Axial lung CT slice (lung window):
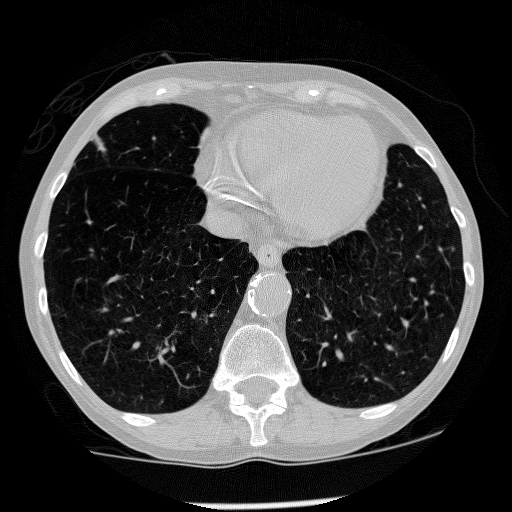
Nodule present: no